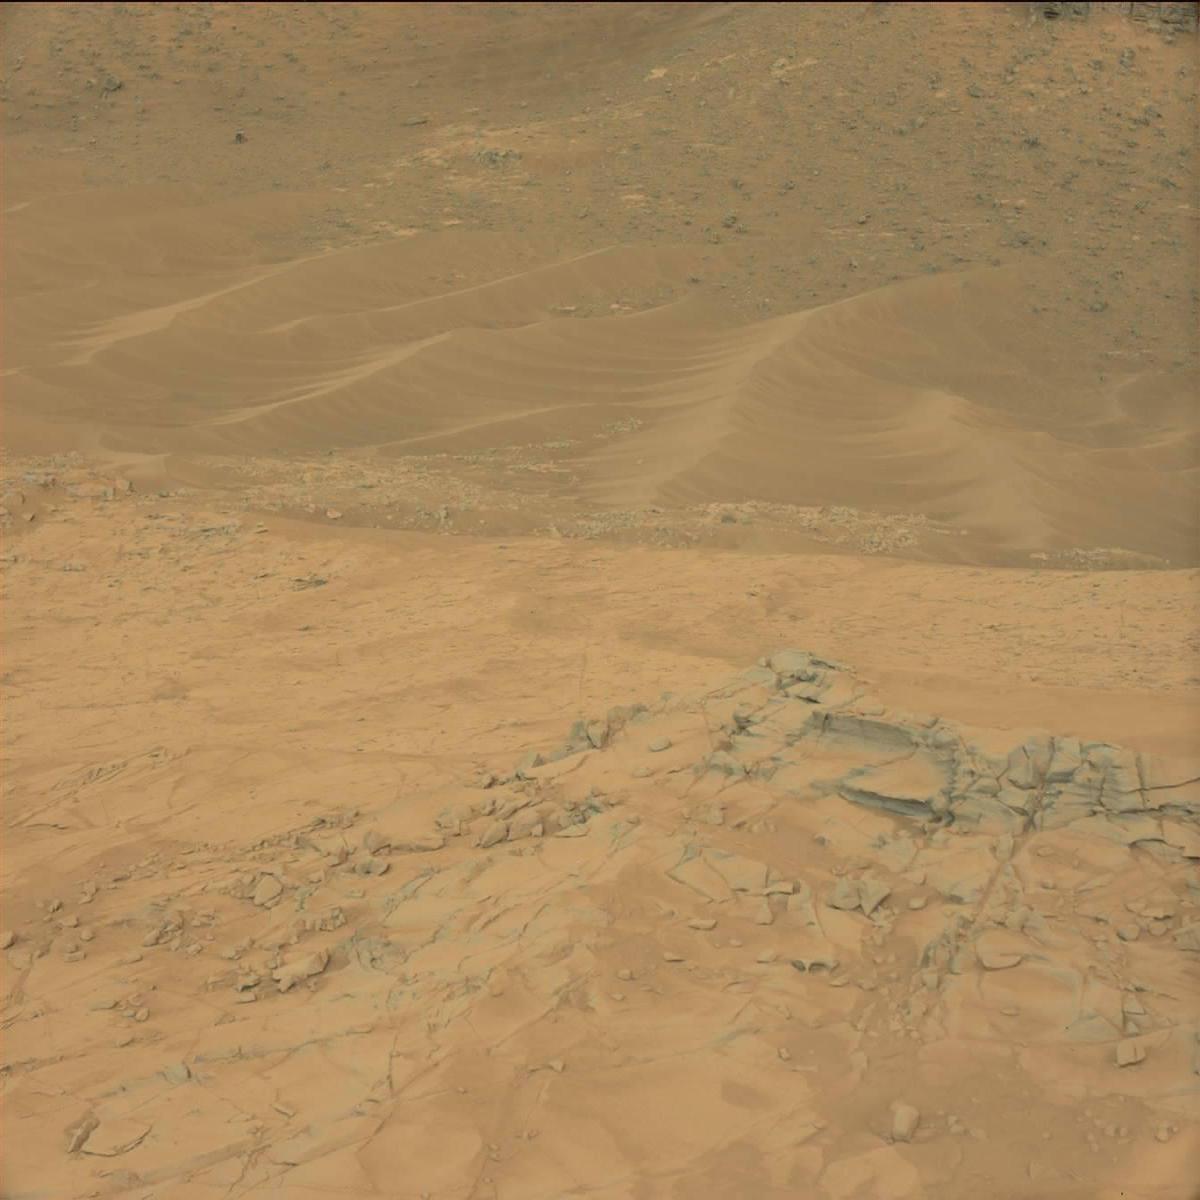
Terrain classes present: Bedrock, Rock, Sand / Soil